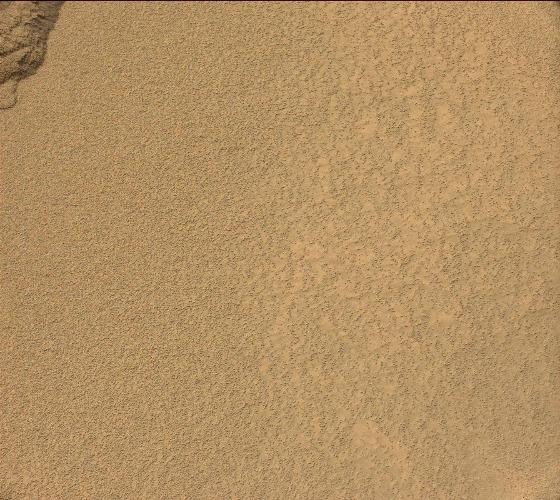
Terrain classes present: Gravel / Sand / Soil, Track